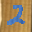
Label: 2